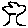
Label: tree